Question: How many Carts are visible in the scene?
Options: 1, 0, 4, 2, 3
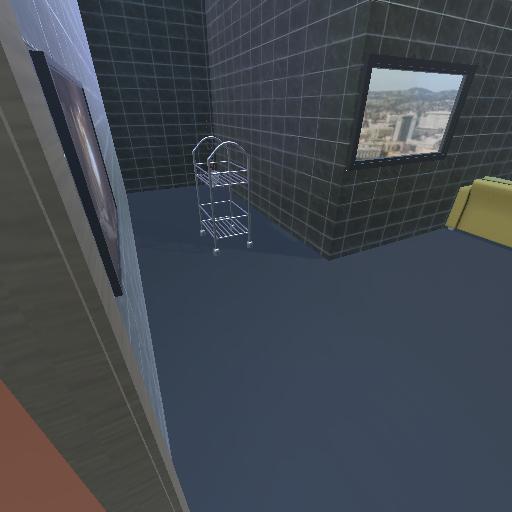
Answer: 1